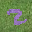
Label: 2